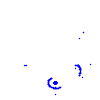
Particle: kaon